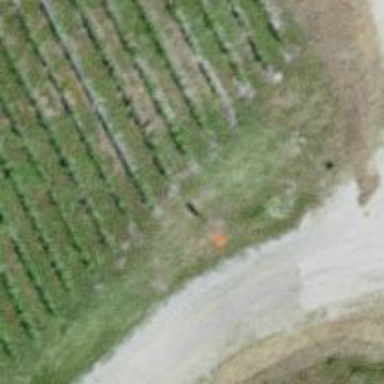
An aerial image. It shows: Pole with roof-covered pipeline marker.